Question: my requirement is:
'''
index.html
-- /login
-- /main/tab1
-- /main/tab2
-- /userinfo
'''
And the ui will be like:
- - -
And UI detail:
- - -
I've seen the ui-route demo, but follow the demo, I don't know how to build the route config to what I want, so could any one help me ? The ui-route config is a little complex.....
If my url define is not perfect, please help me improve the url structure, thanks

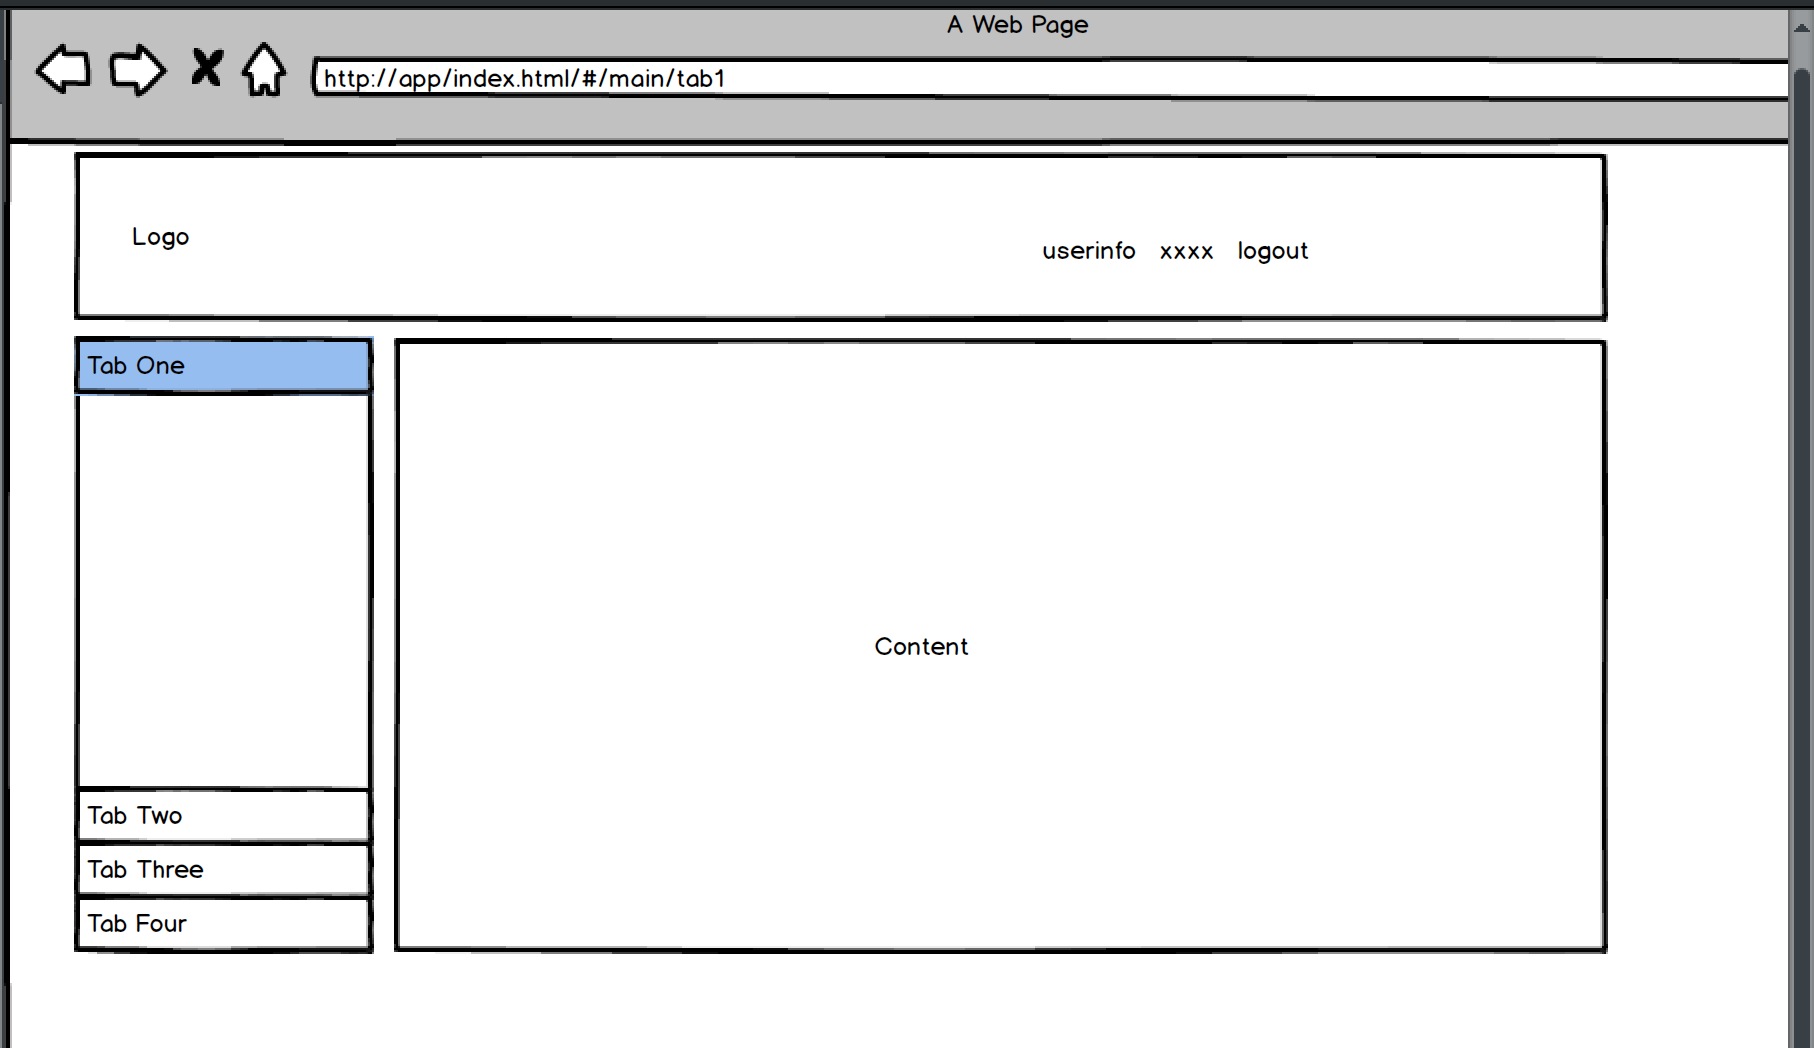
Answer: If you have seen the demo and understood it, this should make sense:
'''
.state('index', {
url: '/',
templateUrl: //your index.html template path,
controller: // your controller if any for index page
})
.state('index.login', {
url: '/login',
templateUrl: // your login template,
controller: // controller for login page
})
.state('index.mainTab1', {
url: '/main/tab1',
templateUrl: // your tab1 template,
})
'''
add the other states in the same manner and you should be ready to go.